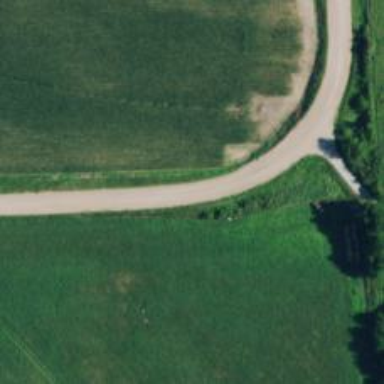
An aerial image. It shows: Tertiary road.